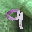
Label: 9